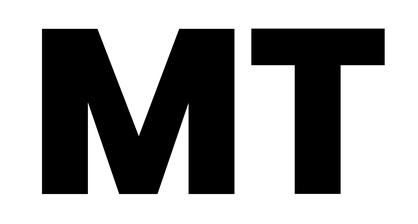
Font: Poppins-ExtraBold